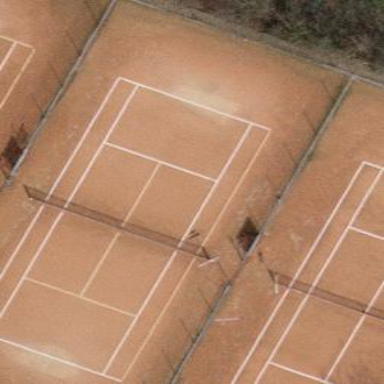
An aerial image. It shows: Tennis court on pitch.